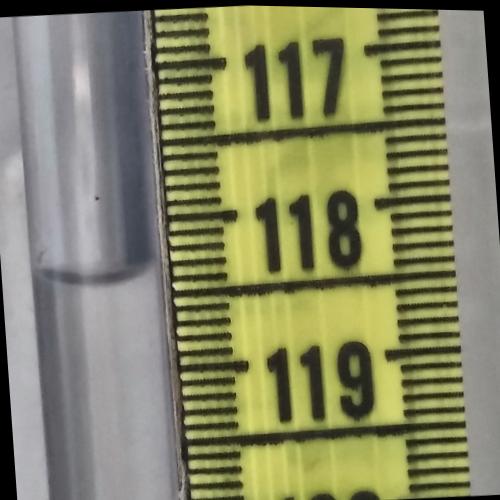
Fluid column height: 118.4 cm